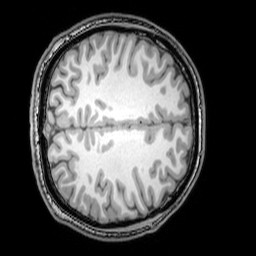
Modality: T1w
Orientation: axial
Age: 26
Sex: male
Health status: healthy
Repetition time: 0.081 s
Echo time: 0.037 s